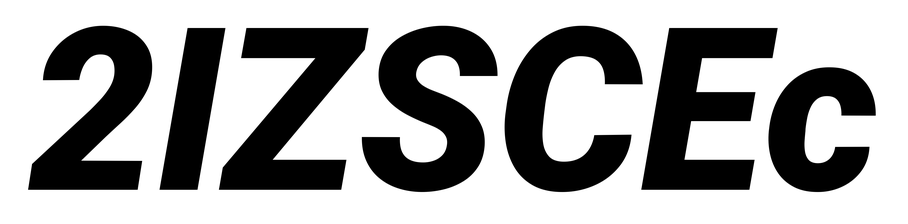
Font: Roboto-Italic_Black_Italic